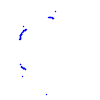
Particle: pion